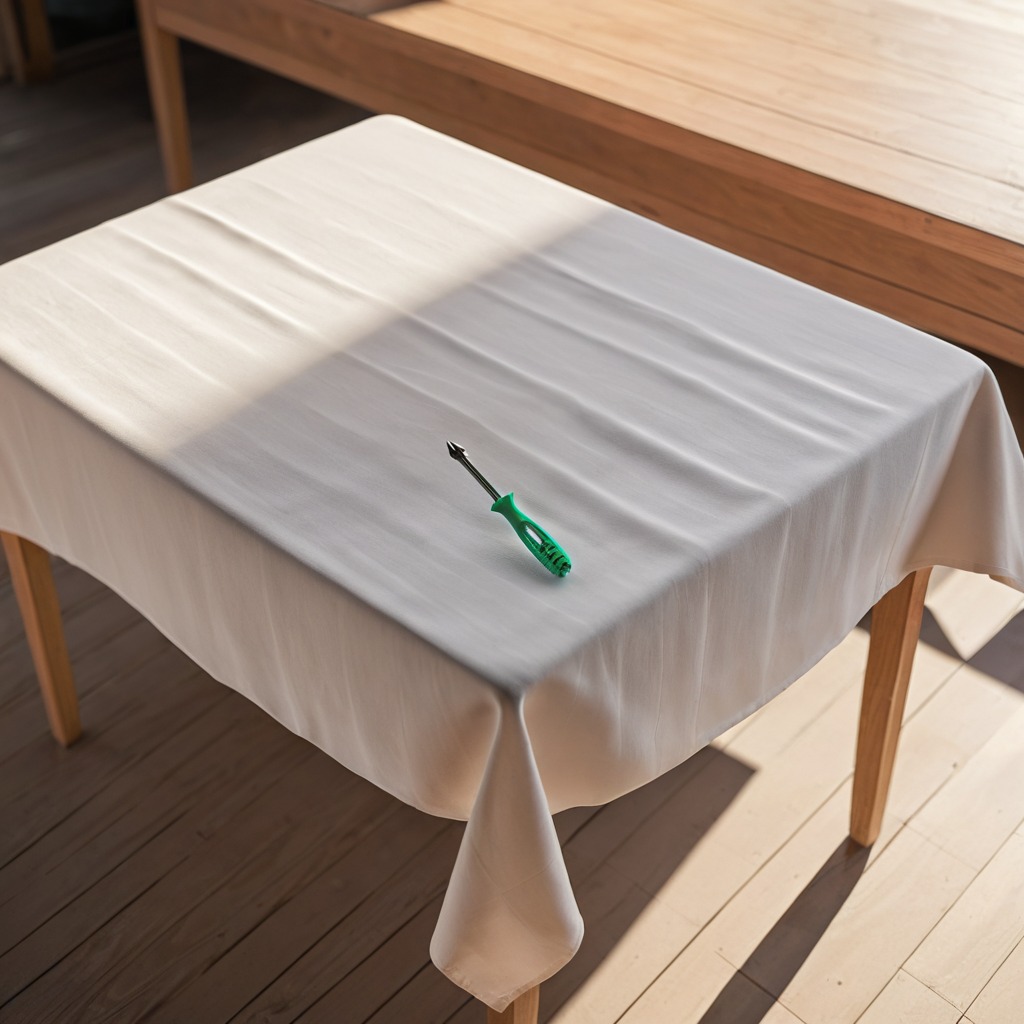
A screwdriver lying on a wooden table in an outdoor workshop during daytime bright natural light soft shadows worn but beneath the cloth.